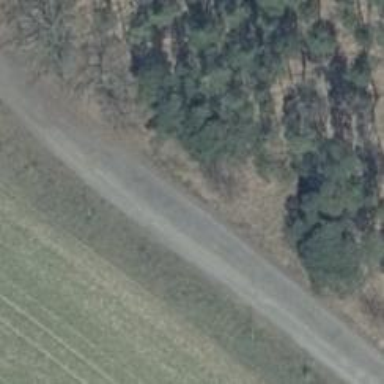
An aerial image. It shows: Residential road with compacted grade2 tracktype.